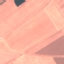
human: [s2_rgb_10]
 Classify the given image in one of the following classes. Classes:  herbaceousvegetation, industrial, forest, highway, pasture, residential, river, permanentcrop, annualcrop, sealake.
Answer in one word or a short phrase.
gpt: AnnualCrop